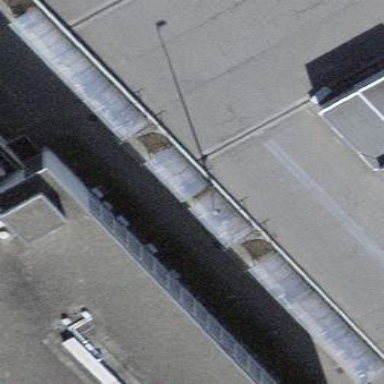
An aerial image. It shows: Building with bicycle parking rack.